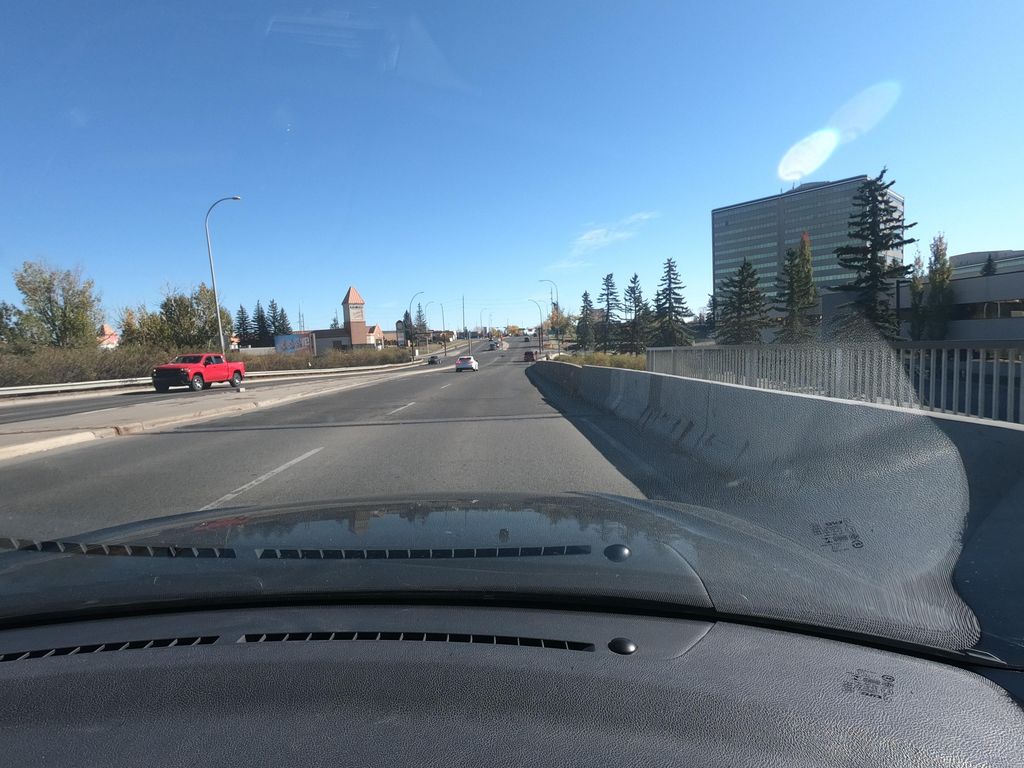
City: calgary